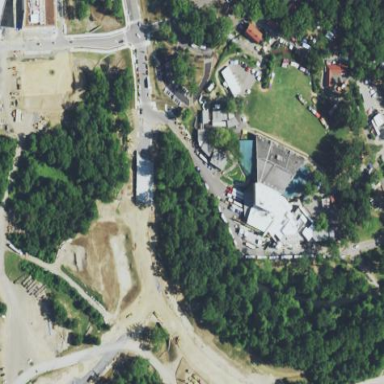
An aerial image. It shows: Park.